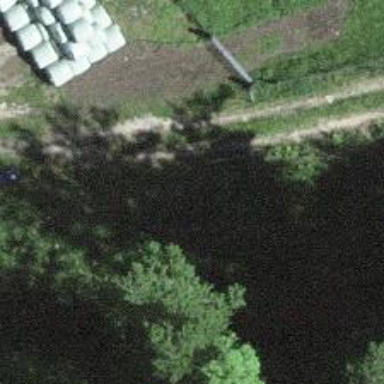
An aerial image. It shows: Unpaved path.